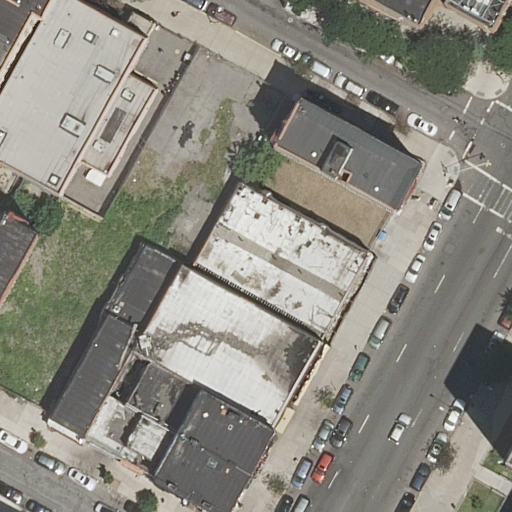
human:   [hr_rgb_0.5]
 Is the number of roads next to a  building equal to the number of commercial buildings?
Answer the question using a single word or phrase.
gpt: no

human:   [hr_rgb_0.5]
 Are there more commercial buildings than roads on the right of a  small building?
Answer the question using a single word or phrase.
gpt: no

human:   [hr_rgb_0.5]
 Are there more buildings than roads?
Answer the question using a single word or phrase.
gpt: yes

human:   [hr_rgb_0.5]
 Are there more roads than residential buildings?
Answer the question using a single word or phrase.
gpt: no

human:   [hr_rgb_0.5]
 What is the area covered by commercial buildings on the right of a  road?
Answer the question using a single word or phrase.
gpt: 0m2

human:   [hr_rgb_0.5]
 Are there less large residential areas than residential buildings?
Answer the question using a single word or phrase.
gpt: yes

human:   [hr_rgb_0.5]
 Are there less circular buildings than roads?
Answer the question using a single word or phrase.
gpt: yes

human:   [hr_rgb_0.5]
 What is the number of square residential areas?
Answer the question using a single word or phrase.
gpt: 0

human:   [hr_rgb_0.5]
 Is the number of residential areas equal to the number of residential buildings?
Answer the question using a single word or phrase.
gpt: no

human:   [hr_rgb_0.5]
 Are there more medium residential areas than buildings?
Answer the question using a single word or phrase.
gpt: no

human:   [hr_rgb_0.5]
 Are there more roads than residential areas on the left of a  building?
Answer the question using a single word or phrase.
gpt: yes

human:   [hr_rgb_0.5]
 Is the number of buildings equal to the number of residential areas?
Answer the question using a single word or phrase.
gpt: no

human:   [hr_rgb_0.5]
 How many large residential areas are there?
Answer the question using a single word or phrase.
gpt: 0

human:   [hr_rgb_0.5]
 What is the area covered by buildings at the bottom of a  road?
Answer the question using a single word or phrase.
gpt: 2535m2

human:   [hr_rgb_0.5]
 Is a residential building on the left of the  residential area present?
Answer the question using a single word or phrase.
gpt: yes

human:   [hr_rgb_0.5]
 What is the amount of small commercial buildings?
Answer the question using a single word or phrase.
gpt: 0

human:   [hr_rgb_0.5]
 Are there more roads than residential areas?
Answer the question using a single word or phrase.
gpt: yes

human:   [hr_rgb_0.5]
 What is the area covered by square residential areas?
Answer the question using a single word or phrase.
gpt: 0m2

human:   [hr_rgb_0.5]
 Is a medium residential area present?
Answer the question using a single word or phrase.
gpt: yes

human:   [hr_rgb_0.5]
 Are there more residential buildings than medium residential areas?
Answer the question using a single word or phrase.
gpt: yes

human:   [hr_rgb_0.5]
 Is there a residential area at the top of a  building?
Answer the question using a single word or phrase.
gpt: yes

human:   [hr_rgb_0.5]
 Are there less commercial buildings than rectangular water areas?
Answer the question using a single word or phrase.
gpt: no

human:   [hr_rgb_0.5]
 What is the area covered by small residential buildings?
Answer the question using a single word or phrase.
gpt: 171m2

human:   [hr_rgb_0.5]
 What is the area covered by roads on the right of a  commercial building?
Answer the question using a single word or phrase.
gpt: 0m2

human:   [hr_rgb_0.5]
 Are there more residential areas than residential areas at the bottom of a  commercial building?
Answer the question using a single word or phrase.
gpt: yes

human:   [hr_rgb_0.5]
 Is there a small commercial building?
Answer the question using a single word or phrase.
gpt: no

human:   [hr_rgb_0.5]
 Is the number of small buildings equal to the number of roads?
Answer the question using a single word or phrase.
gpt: no

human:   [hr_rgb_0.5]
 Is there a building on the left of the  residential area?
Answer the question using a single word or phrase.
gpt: yes

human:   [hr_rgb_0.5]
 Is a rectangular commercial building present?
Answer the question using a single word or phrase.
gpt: no

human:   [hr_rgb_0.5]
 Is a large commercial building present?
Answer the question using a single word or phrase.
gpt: no

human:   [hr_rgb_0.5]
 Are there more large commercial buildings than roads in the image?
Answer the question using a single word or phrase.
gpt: no

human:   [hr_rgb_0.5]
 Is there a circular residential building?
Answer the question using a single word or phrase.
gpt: no

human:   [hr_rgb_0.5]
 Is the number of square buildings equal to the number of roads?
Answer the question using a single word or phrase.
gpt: no

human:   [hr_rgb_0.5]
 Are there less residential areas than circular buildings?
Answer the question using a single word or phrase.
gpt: no

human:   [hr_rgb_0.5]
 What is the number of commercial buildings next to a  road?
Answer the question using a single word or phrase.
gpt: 0

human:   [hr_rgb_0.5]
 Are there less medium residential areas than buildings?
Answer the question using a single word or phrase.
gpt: yes